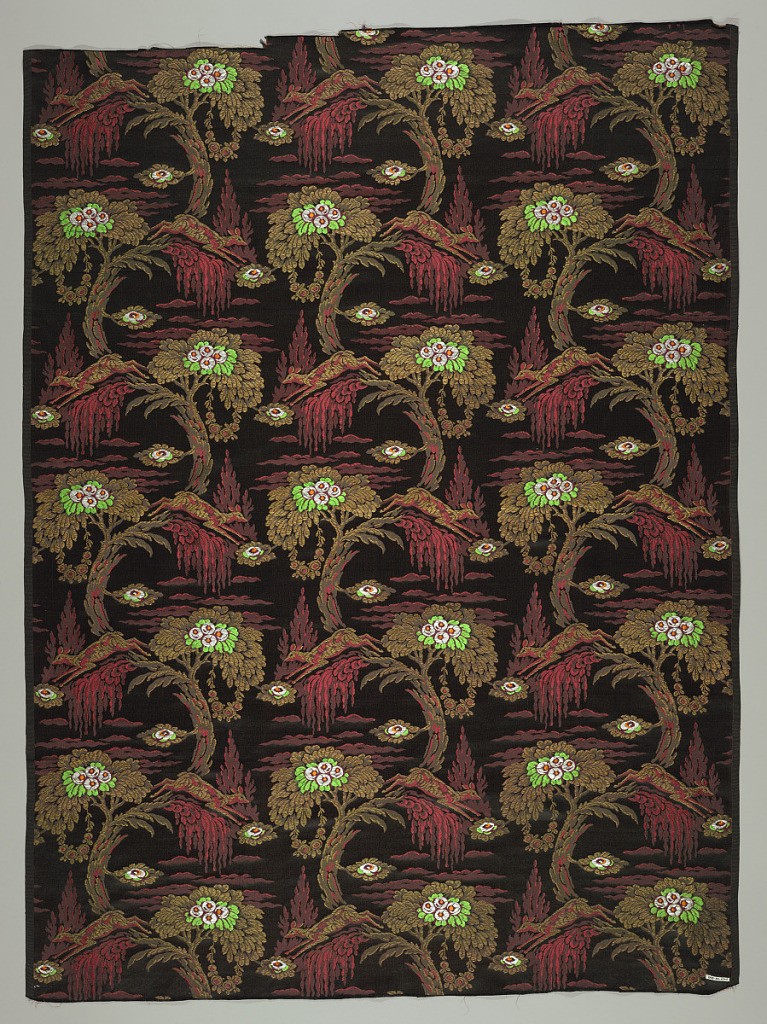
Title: Textile
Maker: Herman A. Elsberg, American, 1869–1938
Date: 1919
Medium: silk, metallic thread Technique: compound satin weave with supplementary weft
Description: Textile sample with a satin ground, and a design arranged in staggered horizontal repeat, of a tree with a spray, hanging garland of round roses, and deer leaping between the trees. Design partly in main silk weft, partly in secondary gold weft, and partly brocaded with silver and multicolored silks.